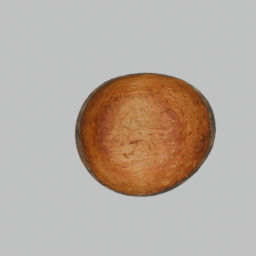
Label: decoration